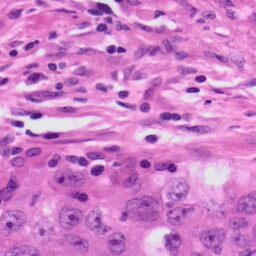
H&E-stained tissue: Lung